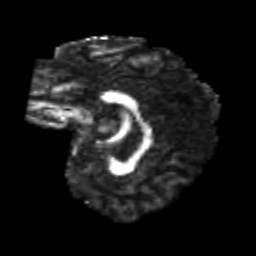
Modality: FA
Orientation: sagittal
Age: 24
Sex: female
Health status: healthy
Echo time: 0.074 s